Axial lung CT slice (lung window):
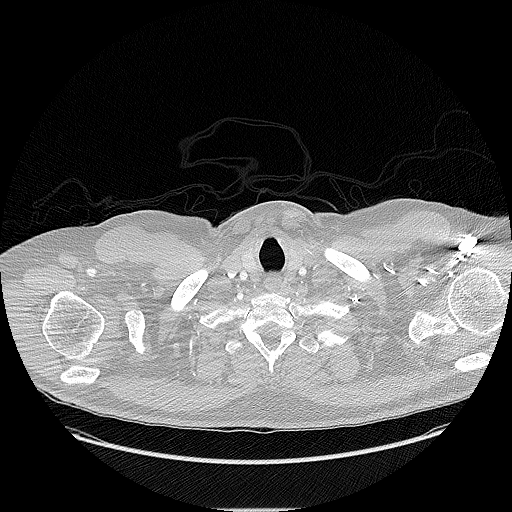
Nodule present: no